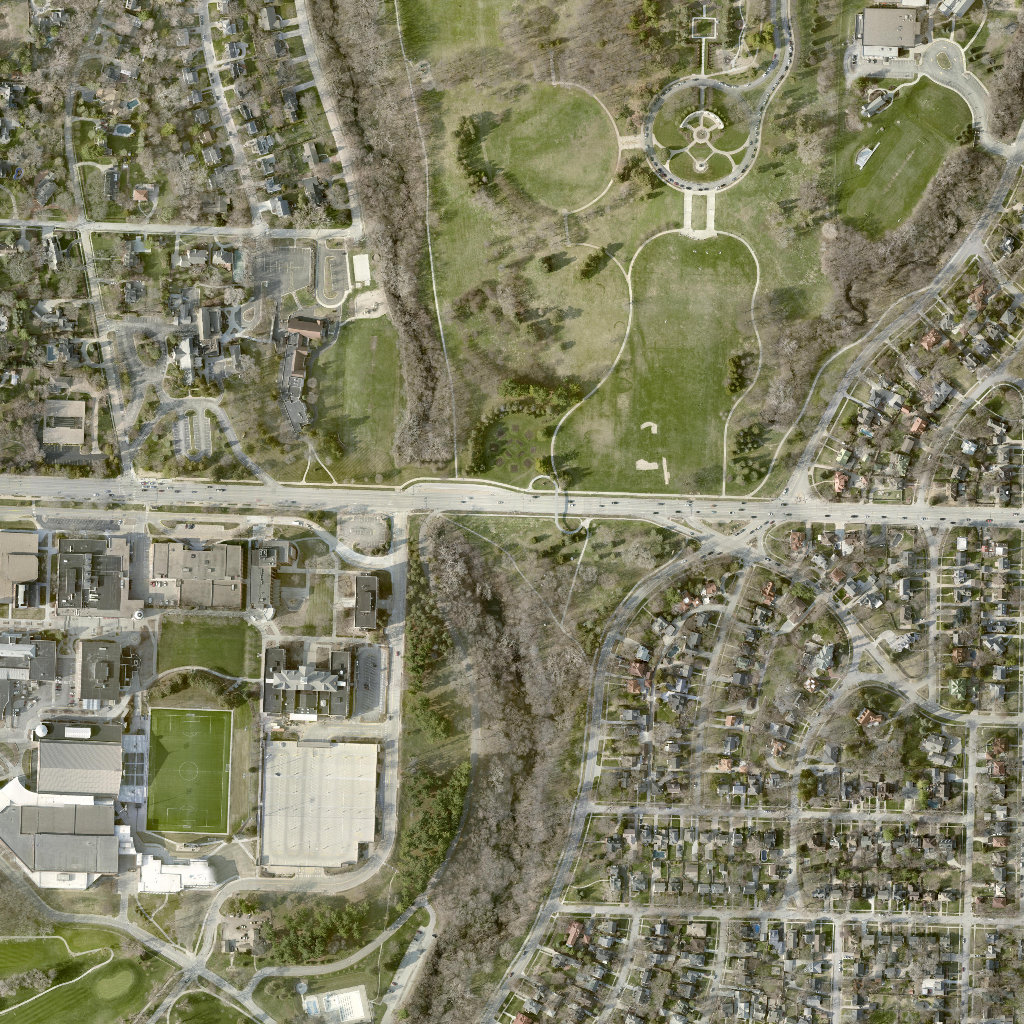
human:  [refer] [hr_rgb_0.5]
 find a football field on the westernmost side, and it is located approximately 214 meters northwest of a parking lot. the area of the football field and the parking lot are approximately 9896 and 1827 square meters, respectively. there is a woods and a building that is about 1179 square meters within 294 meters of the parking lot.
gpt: <box>[[14, 69, 22, 81, 0]]</box>